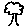
Label: tree